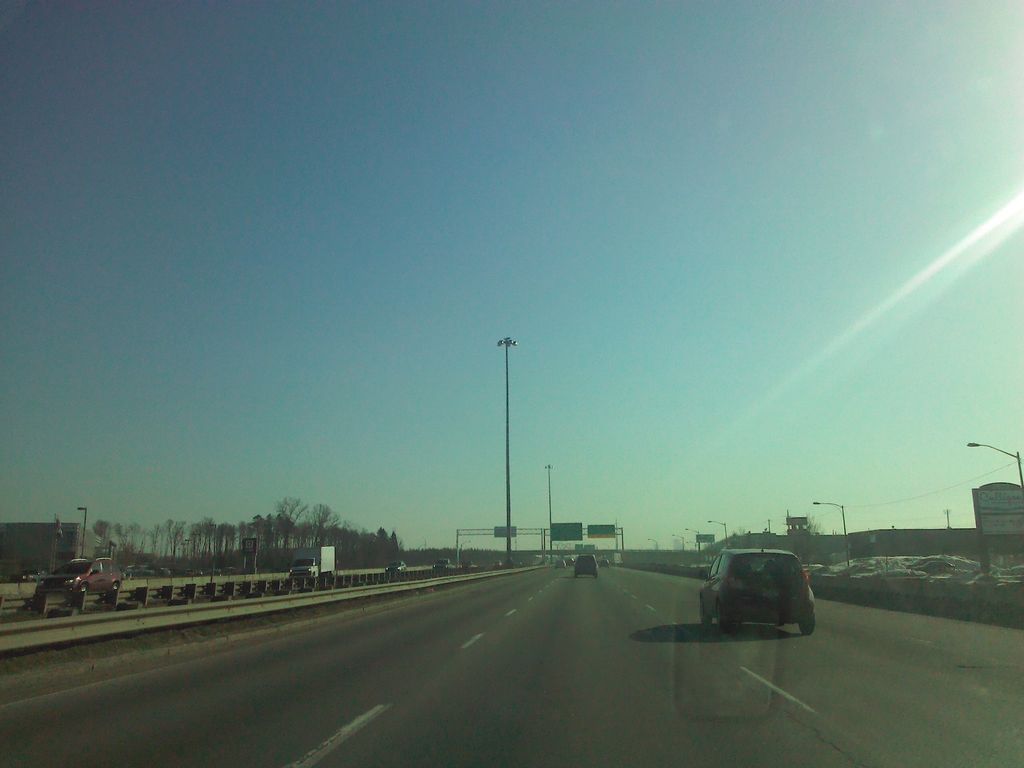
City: quebec_city